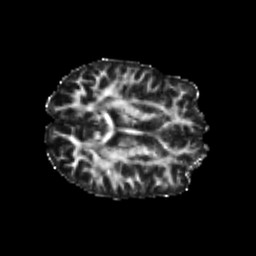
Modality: FA
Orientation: axial
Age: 22
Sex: male
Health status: healthy
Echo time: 0.074 s